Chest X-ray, PA view. Patient: 44 years old, sex M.
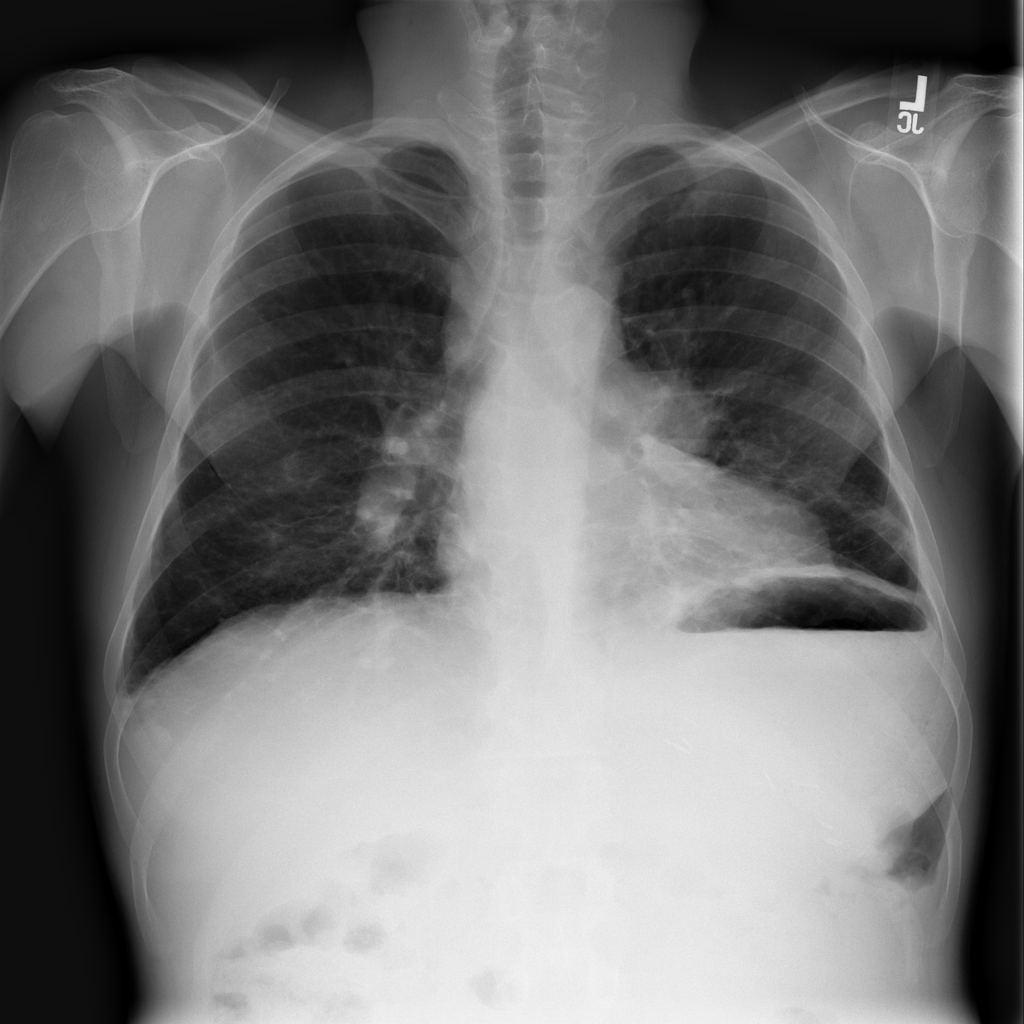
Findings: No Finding